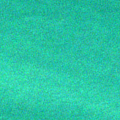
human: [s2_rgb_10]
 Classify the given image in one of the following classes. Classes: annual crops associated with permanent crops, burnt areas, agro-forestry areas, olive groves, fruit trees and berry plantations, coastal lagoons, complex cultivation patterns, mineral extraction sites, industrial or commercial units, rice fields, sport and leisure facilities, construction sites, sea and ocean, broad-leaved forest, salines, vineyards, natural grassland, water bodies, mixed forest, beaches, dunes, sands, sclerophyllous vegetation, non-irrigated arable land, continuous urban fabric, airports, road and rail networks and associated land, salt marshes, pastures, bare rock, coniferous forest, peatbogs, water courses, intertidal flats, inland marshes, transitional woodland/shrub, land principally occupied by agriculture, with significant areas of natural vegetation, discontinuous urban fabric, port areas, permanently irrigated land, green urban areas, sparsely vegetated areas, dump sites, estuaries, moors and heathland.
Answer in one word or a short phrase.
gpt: sea and ocean